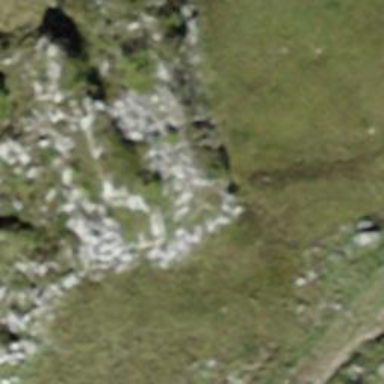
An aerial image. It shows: View of natural rock.